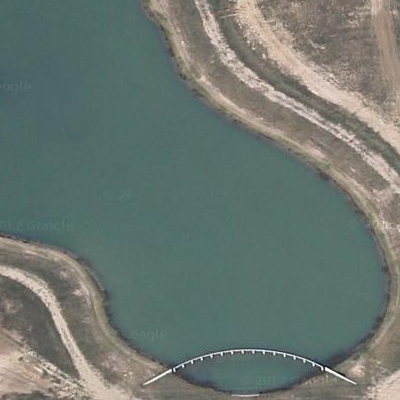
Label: RiverLake